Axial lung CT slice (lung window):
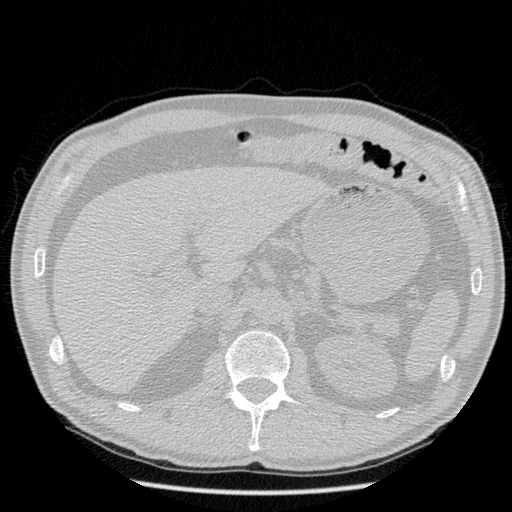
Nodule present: no